Question: I am trying to create subplots of columns in pandas dataframe inside of for-loop during iterations since I plot result for every cycle that is for to get all 3 subplots belong to A, B, C side by side in one window. I've found only one answer <URL>.
My scripts are following:
'''
# Import and call the needed libraries
import numpy as np
import pandas as pd
import os
import seaborn as sns
import matplotlib.pyplot as plt
'''
Take a list and create the formatted matrix
'''
def mkdf(ListOf480Numbers):
normalMatrix = np.array_split(ListOf480Numbers,8) #Take a list and create 8 array (Sections)
fixMatrix = []
for i in range(8):
lines = np.array_split(normalMatrix[i],6) #Split each section in lines (each line contains 10 cells from 0-9)
newMatrix = [0,0,0,0,0,0] #Empty array to contain reordered lines
for j in (1,3,5):
newMatrix[j] = lines[j] #lines 1,3,5 remain equal
for j in (0,2,4):
newMatrix[j] = lines[j][::-1] #lines 2,4,6 are inverted
fixMatrix.append(newMatrix) #After last update of format of table inverted (bottom-up zig-zag)
return fixMatrix
'''
Print the matrix with the required format
'''
def print_df(fixMatrix):
values = []
for i in range(6):
values.append([*fixMatrix[4][i], *fixMatrix[7][i]]) #lines form section 6 and 7 are side by side
for i in range(6):
values.append([*fixMatrix[5][i], *fixMatrix[6][i]]) #lines form section 4 and 5 are side by side
for i in range(6):
values.append([*fixMatrix[1][i], *fixMatrix[2][i]]) #lines form section 2 and 3 are side by side
for i in range(6):
values.append([*fixMatrix[0][i], *fixMatrix[3][i]]) #lines form section 0 and 1 are side by side
df = pd.DataFrame(values)
return (df)
'''
Normalizing Formula
'''
def normalize(value, min_value, max_value, min_norm, max_norm):
new_value = ((max_norm - min_norm)*((value - min_value)/(max_value - min_value))) + min_norm
return new_value
'''
Split data in three different lists A, B and C
'''
dft = pd.read_csv('D:\me4.TXT', header=None)
id_set = dft[dft.index % 4 == 0].astype('int').values
A = dft[dft.index % 4 == 1].values
B = dft[dft.index % 4 == 2].values
C = dft[dft.index % 4 == 3].values
data = {'A': A[:,0], 'B': B[:,0], 'C': C[:,0]}
#df contains all the data
df = pd.DataFrame(data, columns=['A','B','C'], index = id_set[:,0])
'''
Data generation phase
'''
#next iteration create all plots, change the number of cycles
cycles = int(len(df)/480)
print(cycles)
for i in df:
try:
os.mkdir(i)
except:
pass
min_val = df[i].min()
min_nor = -1
max_val = df[i].max()
max_nor = 1
for cycle in range(1): #iterate thriugh all cycles range(1) by ====> range(int(len(df)/480))
count = '{:04}'.format(cycle)
j = cycle * 480
ordered_data = mkdf(df.iloc[j:j+480][i])
csv = print_df(ordered_data)
#Print .csv files contains matrix of each parameters by name of cycles respectively
csv.to_csv(f'{i}/{i}{count}.csv', header=None, index=None)
if 'C' in i:
min_nor = -40
max_nor = 150
#Applying normalization for C between [-40,+150]
new_value3 = normalize(df['C'].iloc[j:j+480][i].values, min_val, max_val, -40, 150)
n_cbar_kws = {"ticks":[-40,150,-20,0,25,50,75,100,125]}
df3 = print_df(mkdf(new_value3))
else:
#Applying normalizayion for A,B between [-1,+1]
new_value1 = normalize(df['A'].iloc[j:j+480][i].values, min_val, max_val, -1, 1)
new_value2 = normalize(df['B'].iloc[j:j+480][i].values, min_val, max_val, -1, 1)
n_cbar_kws = {"ticks":[-1.0,-0.75,-0.50,-0.25,0.00,0.25,0.50,0.75,1.0]}
df1 = print_df(mkdf(new_value1))
df2 = print_df(mkdf(new_value2))
#Plotting parameters by using HeatMap
plt.figure()
sns.heatmap(df, vmin=min_nor, vmax=max_nor, cmap ='coolwarm', cbar_kws=n_cbar_kws)
plt.title(i, fontsize=12, color='black', loc='left', style='italic')
plt.axis('off')
#Print .PNG images contains HeatMap plots of each parameters by name of cycles respectively
plt.savefig(f'{i}/{i}{count}.png')
#plotting all columns ['A','B','C'] in-one-window side by side
fig, axes = plt.subplots(nrows=1, ncols=3 , figsize=(20,10))
plt.subplot(131)
sns.heatmap(df1, vmin=-1, vmax=1, cmap ="coolwarm", linewidths=.75 , linecolor='black', cbar=True , cbar_kws={"ticks":[-1.0,-0.75,-0.5,-0.25,0.00,0.25,0.5,0.75,1.0]})
fig.axes[-1].set_ylabel('[MPa]', size=20) #cbar_kws={'label': 'Celsius'}
plt.title('A', fontsize=12, color='black', loc='left', style='italic')
plt.axis('off')
plt.subplot(132)
sns.heatmap(df2, vmin=-1, vmax=1, cmap ="coolwarm", cbar=True , cbar_kws={"ticks":[-1.0,-0.75,-0.5,-0.25,0.00,0.25,0.5,0.75,1.0]})
fig.axes[-1].set_ylabel('[Mpa]', size=20) #cbar_kws={'label': 'Celsius'}
#sns.despine(left=True)
plt.title('B', fontsize=12, color='black', loc='left', style='italic')
plt.axis('off')
plt.subplot(133)
sns.heatmap(df3, vmin=-40, vmax=150, cmap ="coolwarm" , cbar=True , cbar_kws={"ticks":[-40,150,-20,0,25,50,75,100,125]})
fig.axes[-1].set_ylabel('[degC]', size=20) #cbar_kws={'label': 'Celsius'}
#sns.despine(left=True)
plt.title('C', fontsize=12, color='black', loc='left', style='italic')
plt.axis('off')
plt.suptitle(f'Analysis of data in cycle Nr.: {count}', color='yellow', backgroundcolor='black', fontsize=48, fontweight='bold')
plt.subplots_adjust(top=0.7, bottom=0.3, left=0.05, right=0.95, hspace=0.2, wspace=0.2)
#plt.subplot_tool()
plt.savefig(f'{i}/{i}{i}{count}.png')
plt.show()
'''
So far I couldn't get proper output due to in each cycle it prints plot each of them 3 times in different intervals eg. it prints ''A'' left then again it prints ''A'' under the name of ''B'' and ''C'' in middle and right in-one-window. Again it prints ''B'' 3-times instead once and put it middle and in the end it prints ''C'' 3-times instead of once and put in right side it put in middle and left!
is to catch subplots of all 3 columns A,B & C in for (every 480-values by 480-values) in main for-loop!
1st cycle : 0000 -----> subplots of A,B,C ----> Store it as 0000.png
2nd cycle : 0001 -----> subplots of A,B,C ----> Store it as 0001.png
...
is usage of inside of for-loop and it passes values of A or B or C while it should pass it values belong to each column respectively I provide a picture of unsuccessful output <URL> so that you could see exactly where the problem is clearly
my desired output is below:

I also provide sample text file of dataset for 3 cycles: <URL>
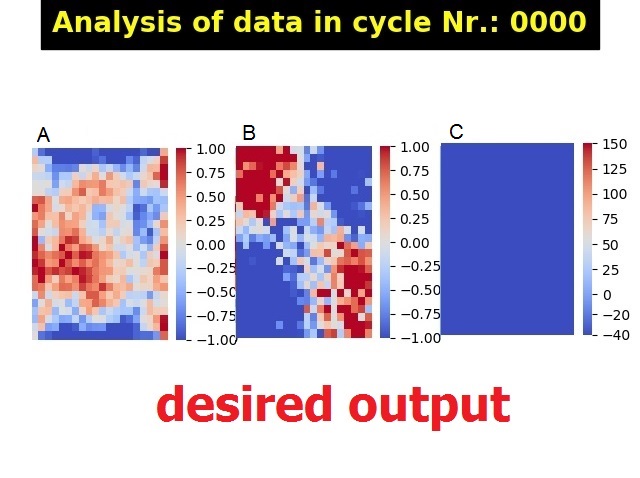
Answer: So after looking at your code and and your requirements I think I know what the problem is.
Your 'for' loops are in the wrong order. You want a new figure for each cycle, containing each 'A', 'B' and 'C' as subplots.
This means your loop should go over the cycles and then your loop over 'i', whereas your indentation and order of the loops makes you trying to plot all ''A','B','C''subplots already on your first loop through 'i' ('i='A'', 'cycle=1') and not after your first loop through the first cycle, with all 'i' ('i='A','B','C'', 'cycle=1').
This is also why you get the problem (as mentioned in your comment on <URL> of not defining df3. The definition of df3 ist in an if block checking if ''C' in i', on your first loop through, this condition is not met and therefore df3 is not defined, but you are still trying to plot it!
Also you got the same problem as in your other question with the NaN/inf values again.
Rearraning the 'for' loops and the indentation and cleaning up the NaN/inf values gets you the following code:
'''
#...
#df contains all the data
df = pd.DataFrame(data, columns=['A','B','C'], index = id_set[:,0])
df = df.replace(np.inf, np.nan)
df = df.fillna(0)
'''
Data generation phase
'''
#next iteration create all plots, change the number of cycles
cycles = int(len(df)/480)
print(cycles)
for cycle in range(cycles): #iterate thriugh all cycles range(1) by ====> range(int(len(df)/480))
count = '{:04}'.format(cycle)
j = cycle * 480
for i in df:
try:
os.mkdir(i)
except:
pass
min_val = df[i].min()
min_nor = -1
max_val = df[i].max()
max_nor = 1
ordered_data = mkdf(df.iloc[j:j+480][i])
csv = print_df(ordered_data)
#Print .csv files contains matrix of each parameters by name of cycles respectively
csv.to_csv(f'{i}/{i}{count}.csv', header=None, index=None)
if 'C' in i:
min_nor = -40
max_nor = 150
#Applying normalization for C between [-40,+150]
new_value3 = normalize(df['C'].iloc[j:j+480], min_val, max_val, -40, 150)
n_cbar_kws = {"ticks":[-40,150,-20,0,25,50,75,100,125]}
df3 = print_df(mkdf(new_value3))
else:
#Applying normalizayion for A,B between [-1,+1]
new_value1 = normalize(df['A'].iloc[j:j+480], min_val, max_val, -1, 1)
new_value2 = normalize(df['B'].iloc[j:j+480], min_val, max_val, -1, 1)
n_cbar_kws = {"ticks":[-1.0,-0.75,-0.50,-0.25,0.00,0.25,0.50,0.75,1.0]}
df1 = print_df(mkdf(new_value1))
df2 = print_df(mkdf(new_value2))
# #Plotting parameters by using HeatMap
# plt.figure()
# sns.heatmap(df, vmin=min_nor, vmax=max_nor, cmap ='coolwarm', cbar_kws=n_cbar_kws)
# plt.title(i, fontsize=12, color='black', loc='left', style='italic')
# plt.axis('off')
# #Print .PNG images contains HeatMap plots of each parameters by name of cycles respectively
# plt.savefig(f'{i}/{i}{count}.png')
#plotting all columns ['A','B','C'] in-one-window side by side
fig, axes = plt.subplots(nrows=1, ncols=3 , figsize=(20,10))
plt.subplot(131)
sns.heatmap(df1, vmin=-1, vmax=1, cmap ="coolwarm", linewidths=.75 , linecolor='black', cbar=True , cbar_kws={"ticks":[-1.0,-0.75,-0.5,-0.25,0.00,0.25,0.5,0.75,1.0]})
fig.axes[-1].set_ylabel('[MPa]', size=20) #cbar_kws={'label': 'Celsius'}
plt.title('A', fontsize=12, color='black', loc='left', style='italic')
plt.axis('off')
plt.subplot(132)
sns.heatmap(df2, vmin=-1, vmax=1, cmap ="coolwarm", cbar=True , cbar_kws={"ticks":[-1.0,-0.75,-0.5,-0.25,0.00,0.25,0.5,0.75,1.0]})
fig.axes[-1].set_ylabel('[Mpa]', size=20) #cbar_kws={'label': 'Celsius'}
#sns.despine(left=True)
plt.title('B', fontsize=12, color='black', loc='left', style='italic')
plt.axis('off')
plt.subplot(133)
sns.heatmap(df3, vmin=-40, vmax=150, cmap ="coolwarm" , cbar=True , cbar_kws={"ticks":[-40,150,-20,0,25,50,75,100,125]})
fig.axes[-1].set_ylabel('[degC]', size=20) #cbar_kws={'label': 'Celsius'}
#sns.despine(left=True)
plt.title('C', fontsize=12, color='black', loc='left', style='italic')
plt.axis('off')
plt.suptitle(f'Analysis of data in cycle Nr.: {count}', color='yellow', backgroundcolor='black', fontsize=48, fontweight='bold')
plt.subplots_adjust(top=0.7, bottom=0.3, left=0.05, right=0.95, hspace=0.2, wspace=0.2)
#plt.subplot_tool()
plt.savefig(f'{i}/{i}{i}{count}.png')
plt.show()
'''
This gets you the following three images as three seperate figures with the data you provided:
<URL>
Generally speaking, your code is quite messy. I get it, if you're new to programming and just want to analyse your data, you do whatever works, doesn't matter if it is pretty.
However, I think that the messy code means you cant properly look at the underlying logic of your script, which is how you got this problem.
I would recommend if you get a problem like that again to write out some 'pseudo code' with all of the loops and try to think about what you are trying to accomplish in each loop.